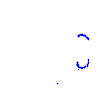
Particle: proton